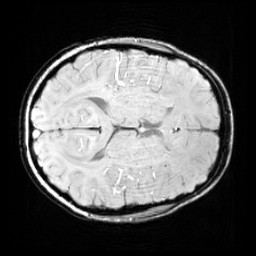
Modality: SWI
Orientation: axial
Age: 10
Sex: male
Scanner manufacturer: siemens
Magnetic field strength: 3 T
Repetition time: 0.027 s
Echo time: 0.02 s